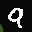
Label: 9